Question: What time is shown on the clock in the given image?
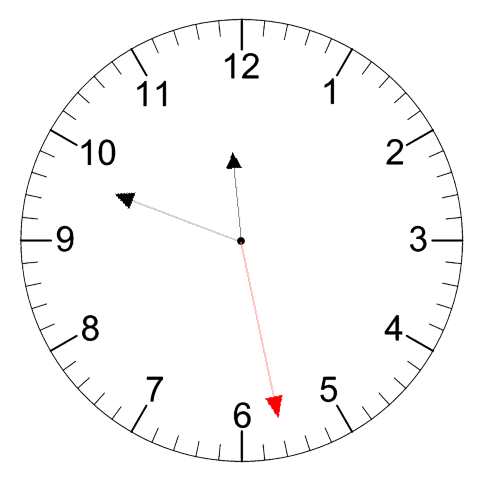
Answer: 11:48:28